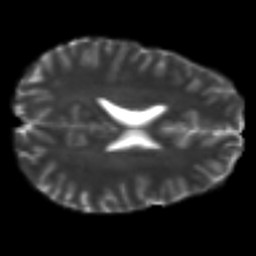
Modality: T2w
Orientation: axial
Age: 21
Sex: male
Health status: ill
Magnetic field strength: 3 T
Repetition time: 9 s
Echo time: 0.093 s